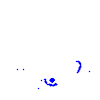
Particle: electron